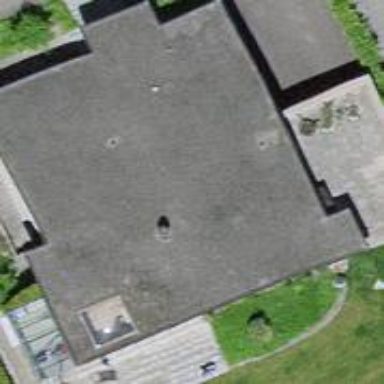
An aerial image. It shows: Residential building.